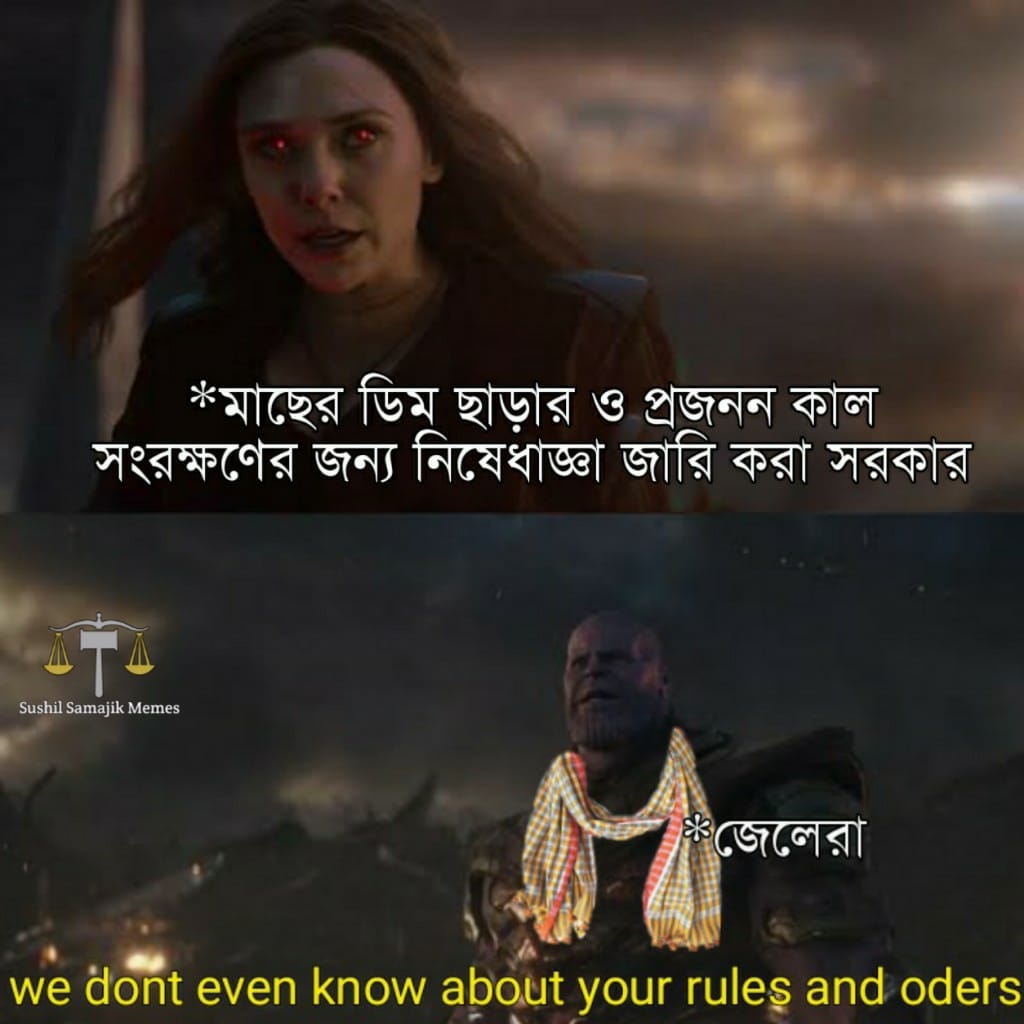
Caption: *মাছের ডিম ছাড়ার ও প্রজনন কাল সংরক্ষণের জন্য নিষেধাজ্ঞা জারি করা সরকার   *জেলেরা     We don't even know about your rules and orders
Label: non-hate